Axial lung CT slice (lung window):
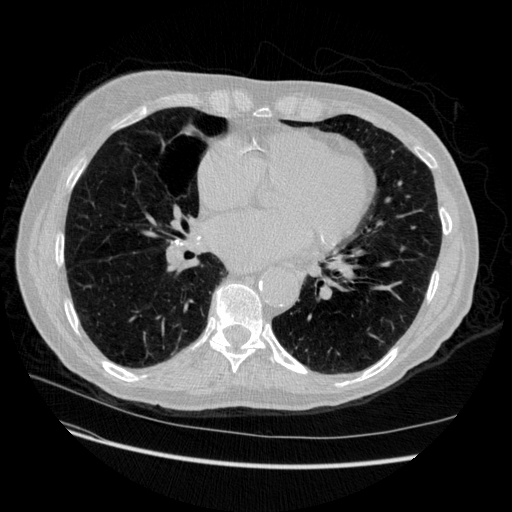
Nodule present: no